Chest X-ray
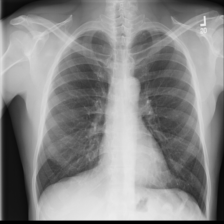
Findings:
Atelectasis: negative
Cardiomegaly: negative
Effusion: negative
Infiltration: positive
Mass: negative
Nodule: negative
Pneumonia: negative
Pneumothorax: negative
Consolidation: negative
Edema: negative
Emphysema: negative
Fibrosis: negative
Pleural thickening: negative
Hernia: negative